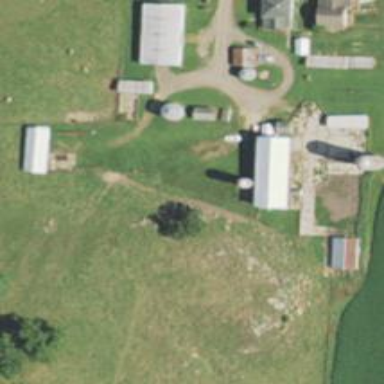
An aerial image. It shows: Silo.